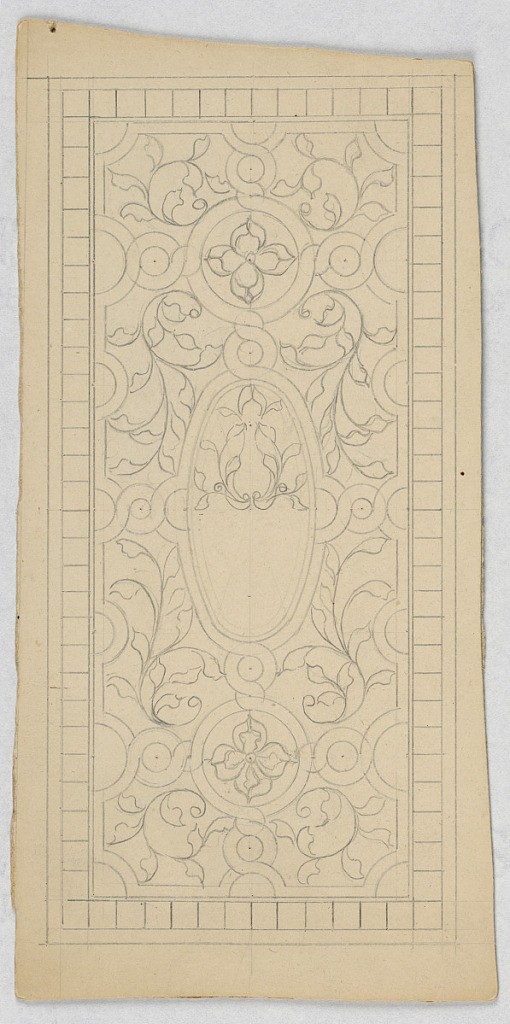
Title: Design for stained glass
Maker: Alice Cordelia Morse, American, 1863–1961
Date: late 19th century
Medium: Graphite on illustration board
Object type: Drawing
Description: Design of vines with central oval medallion and two circular medallions containing flowers.